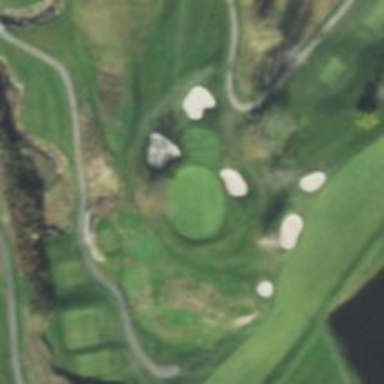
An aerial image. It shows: Golf hole.